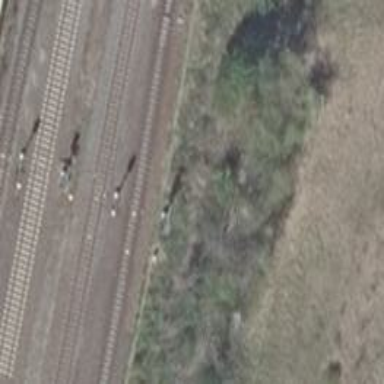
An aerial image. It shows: Electrified rail siding with contact line.